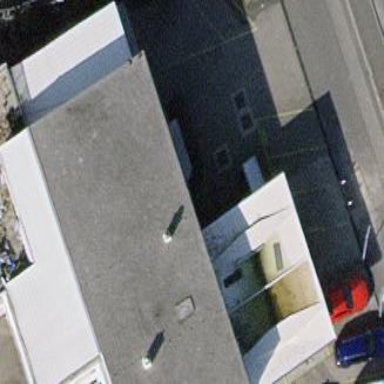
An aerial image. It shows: View of roof of building.